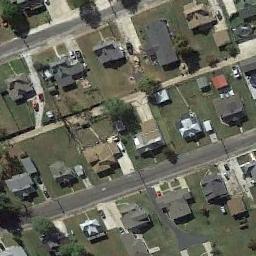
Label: medium_residential